Aerial crown-view tile of a tropical tree (Barro Colorado Island, Panama), acquired 20240716:
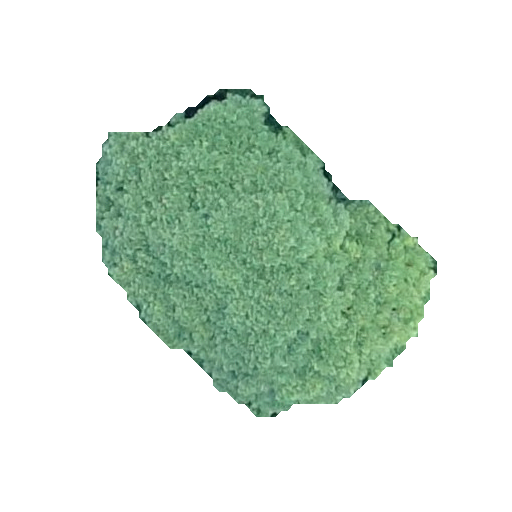
Species: Jacaranda copaia
GBIF accepted scientific name: Jacaranda copaia
Crown area: 111.792 m²